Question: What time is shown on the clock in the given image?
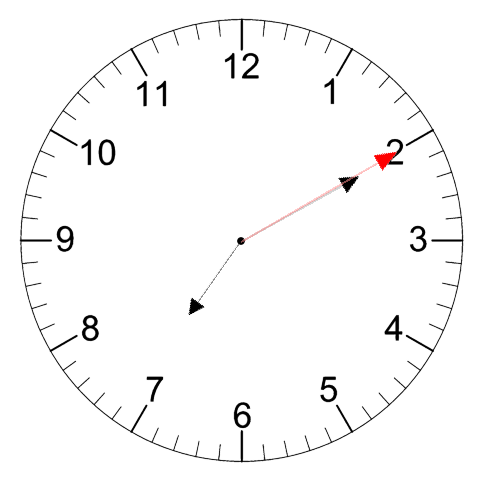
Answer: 07:10:10